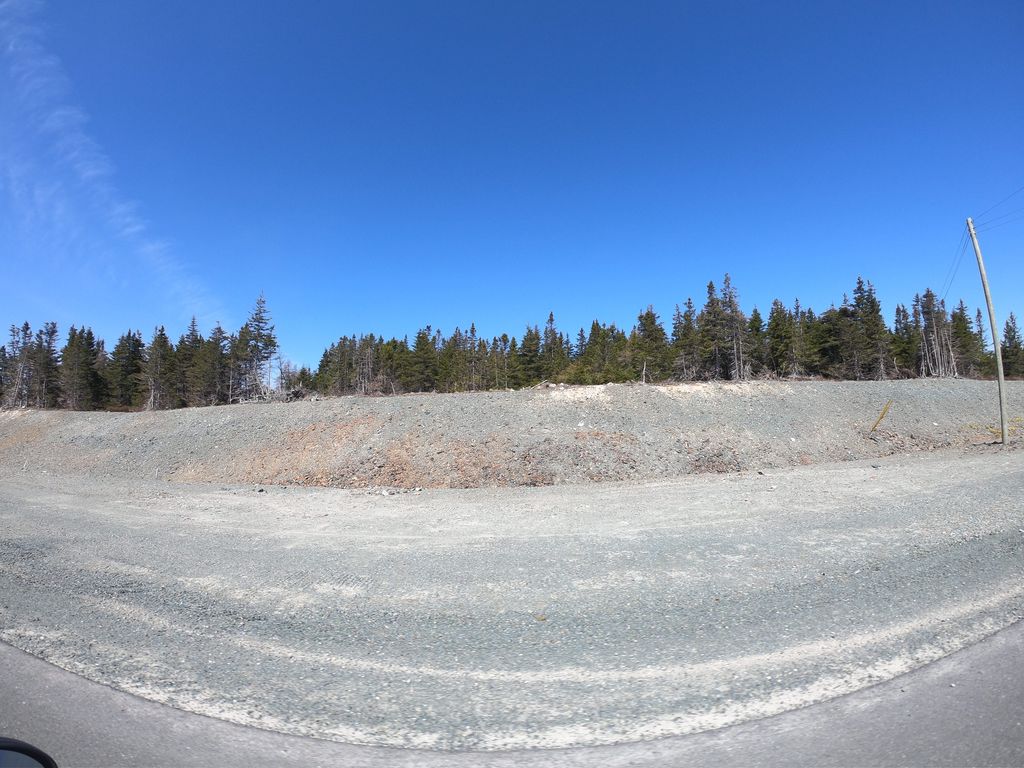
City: st_johns